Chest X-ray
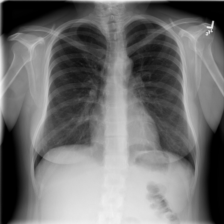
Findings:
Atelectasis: negative
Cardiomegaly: negative
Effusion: negative
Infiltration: positive
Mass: negative
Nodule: negative
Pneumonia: negative
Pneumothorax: negative
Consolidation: negative
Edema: negative
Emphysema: negative
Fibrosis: negative
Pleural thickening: negative
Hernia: negative